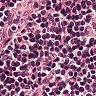
Metastatic tissue present: no